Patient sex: F
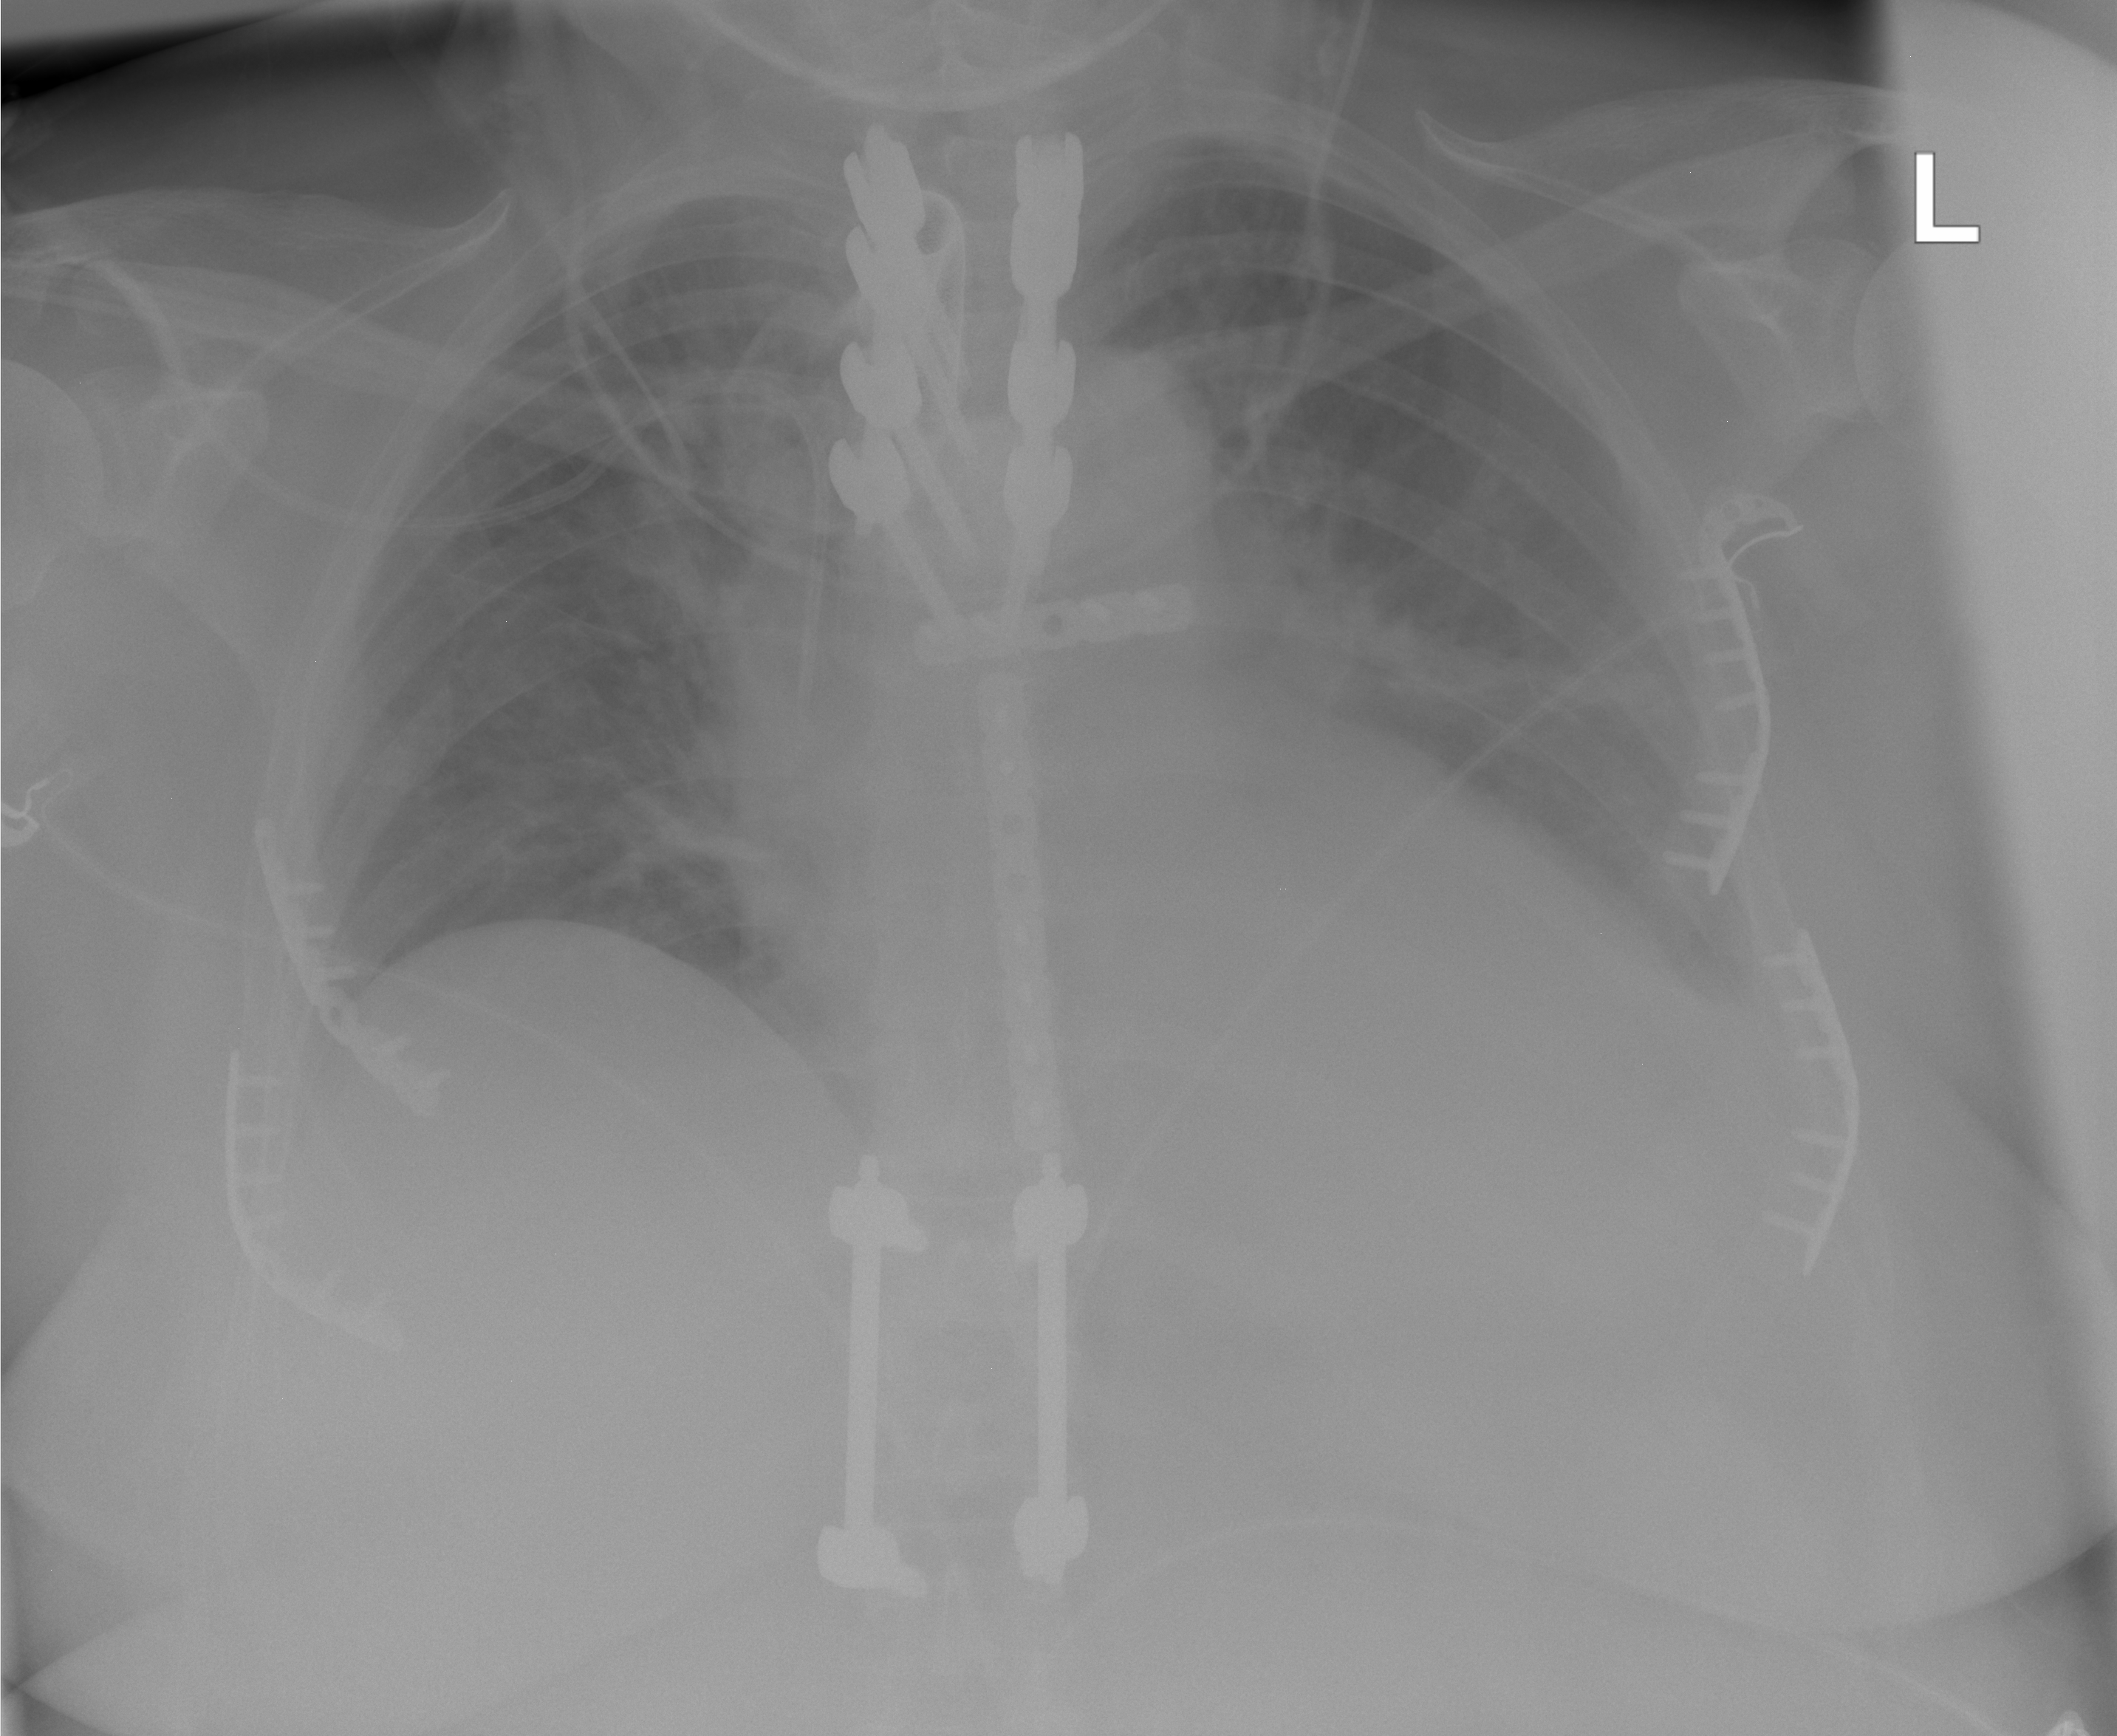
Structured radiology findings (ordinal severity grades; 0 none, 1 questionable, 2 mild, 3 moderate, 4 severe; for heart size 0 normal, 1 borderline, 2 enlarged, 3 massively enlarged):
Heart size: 2
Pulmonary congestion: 2
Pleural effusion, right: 0
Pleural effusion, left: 2
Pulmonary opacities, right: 2
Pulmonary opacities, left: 1
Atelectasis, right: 0
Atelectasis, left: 2